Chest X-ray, AP view. Patient: 43 years old, sex F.
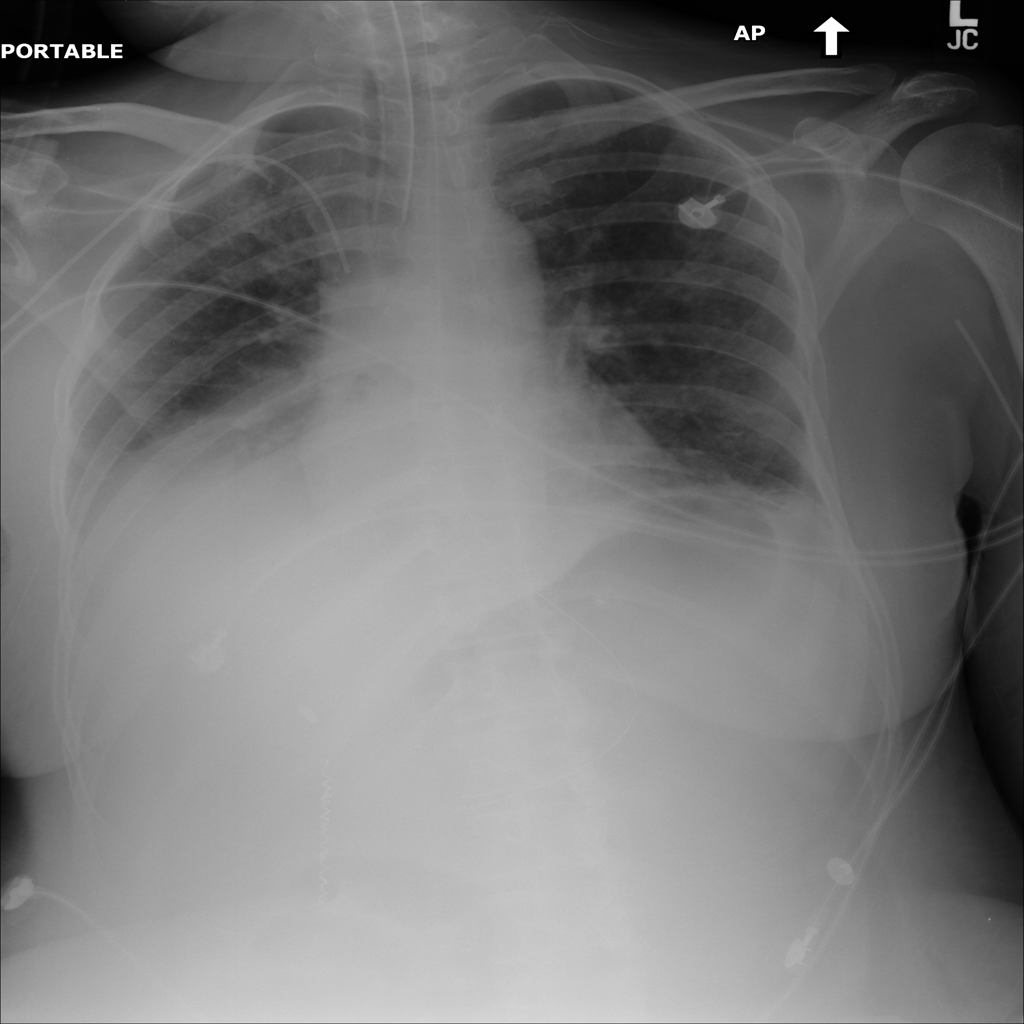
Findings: Effusion, Infiltration